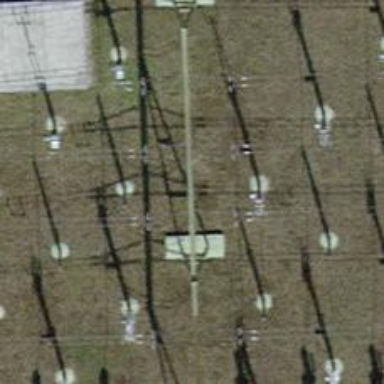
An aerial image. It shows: Insulator used in power systems.